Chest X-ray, AP view. Patient: 23 years old, sex M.
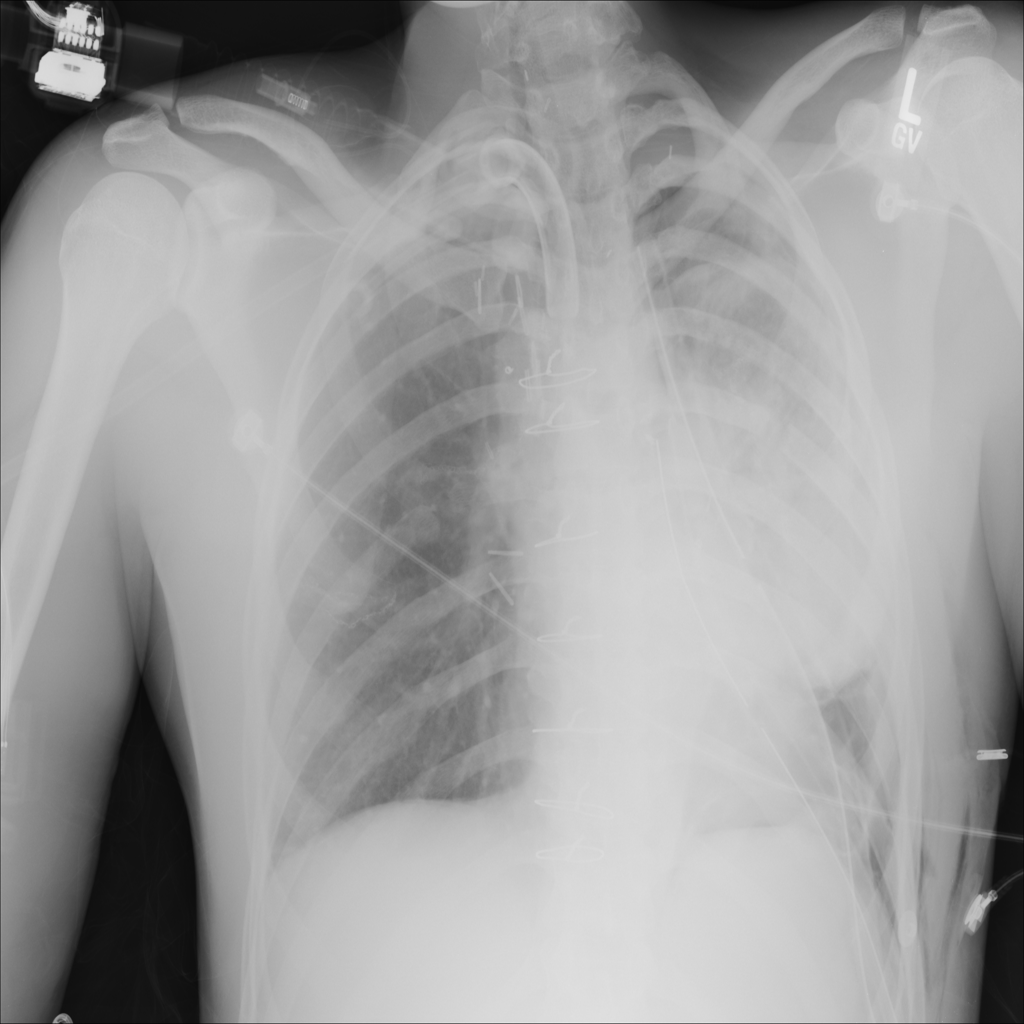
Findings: Pneumothorax